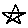
Label: star